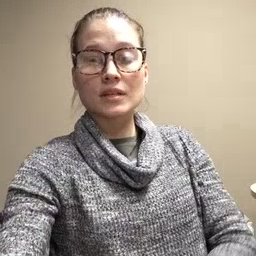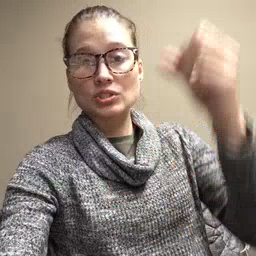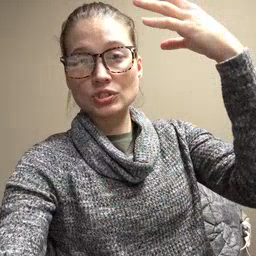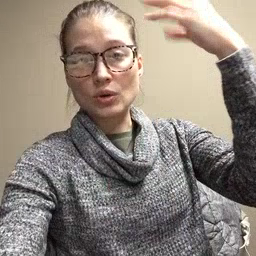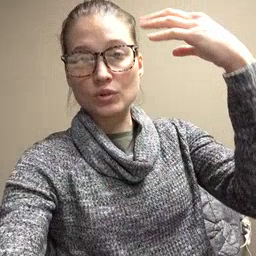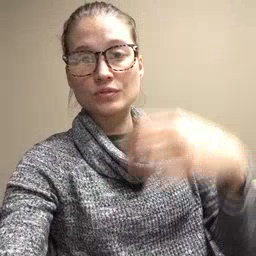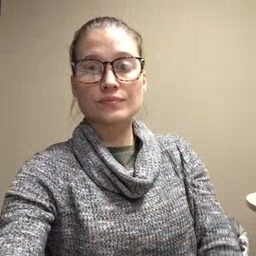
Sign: shower